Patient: sex M, age 55
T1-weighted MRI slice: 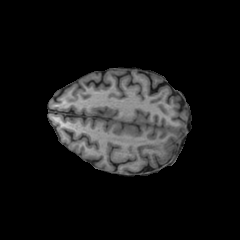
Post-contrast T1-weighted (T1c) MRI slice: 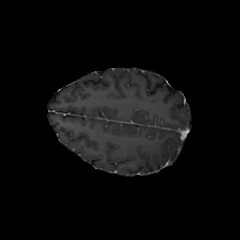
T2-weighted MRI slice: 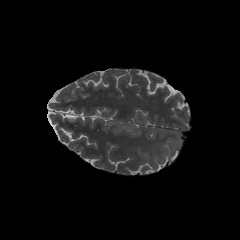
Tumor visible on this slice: no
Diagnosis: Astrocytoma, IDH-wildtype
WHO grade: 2